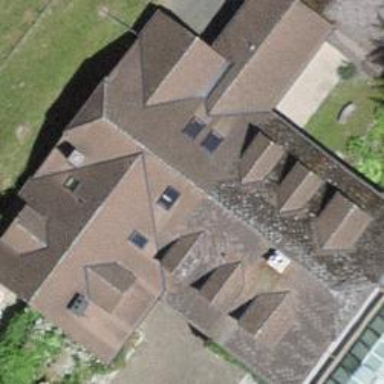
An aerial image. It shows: Residential building with half-hipped roof shape.